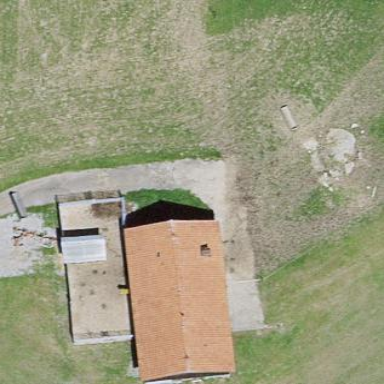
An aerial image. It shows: Gabled roof on farm auxiliary building.